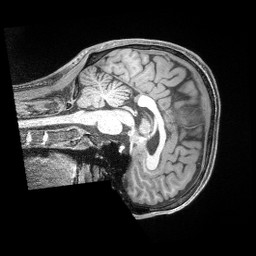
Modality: T1w
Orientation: sagittal
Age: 37
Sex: male
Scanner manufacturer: siemens
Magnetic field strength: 3 T
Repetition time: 2 s
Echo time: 0.00211 s